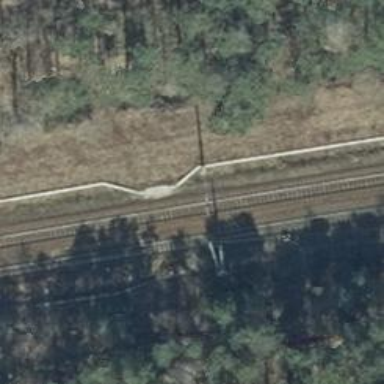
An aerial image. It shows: Railway switch with the turnout pointing to the right.